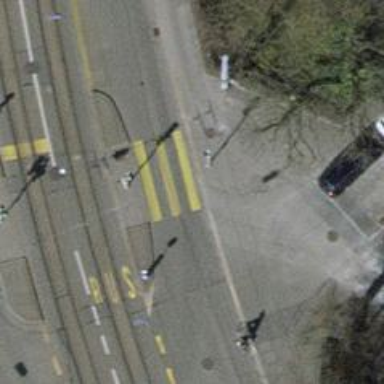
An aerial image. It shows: Marked crossing on asphalt footway.